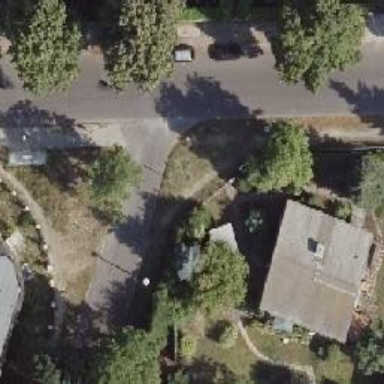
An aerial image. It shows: Residential road with asphalt surface.